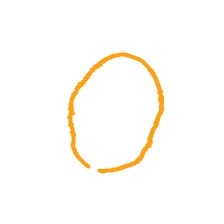
Shape: circle